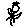
Label: triangle